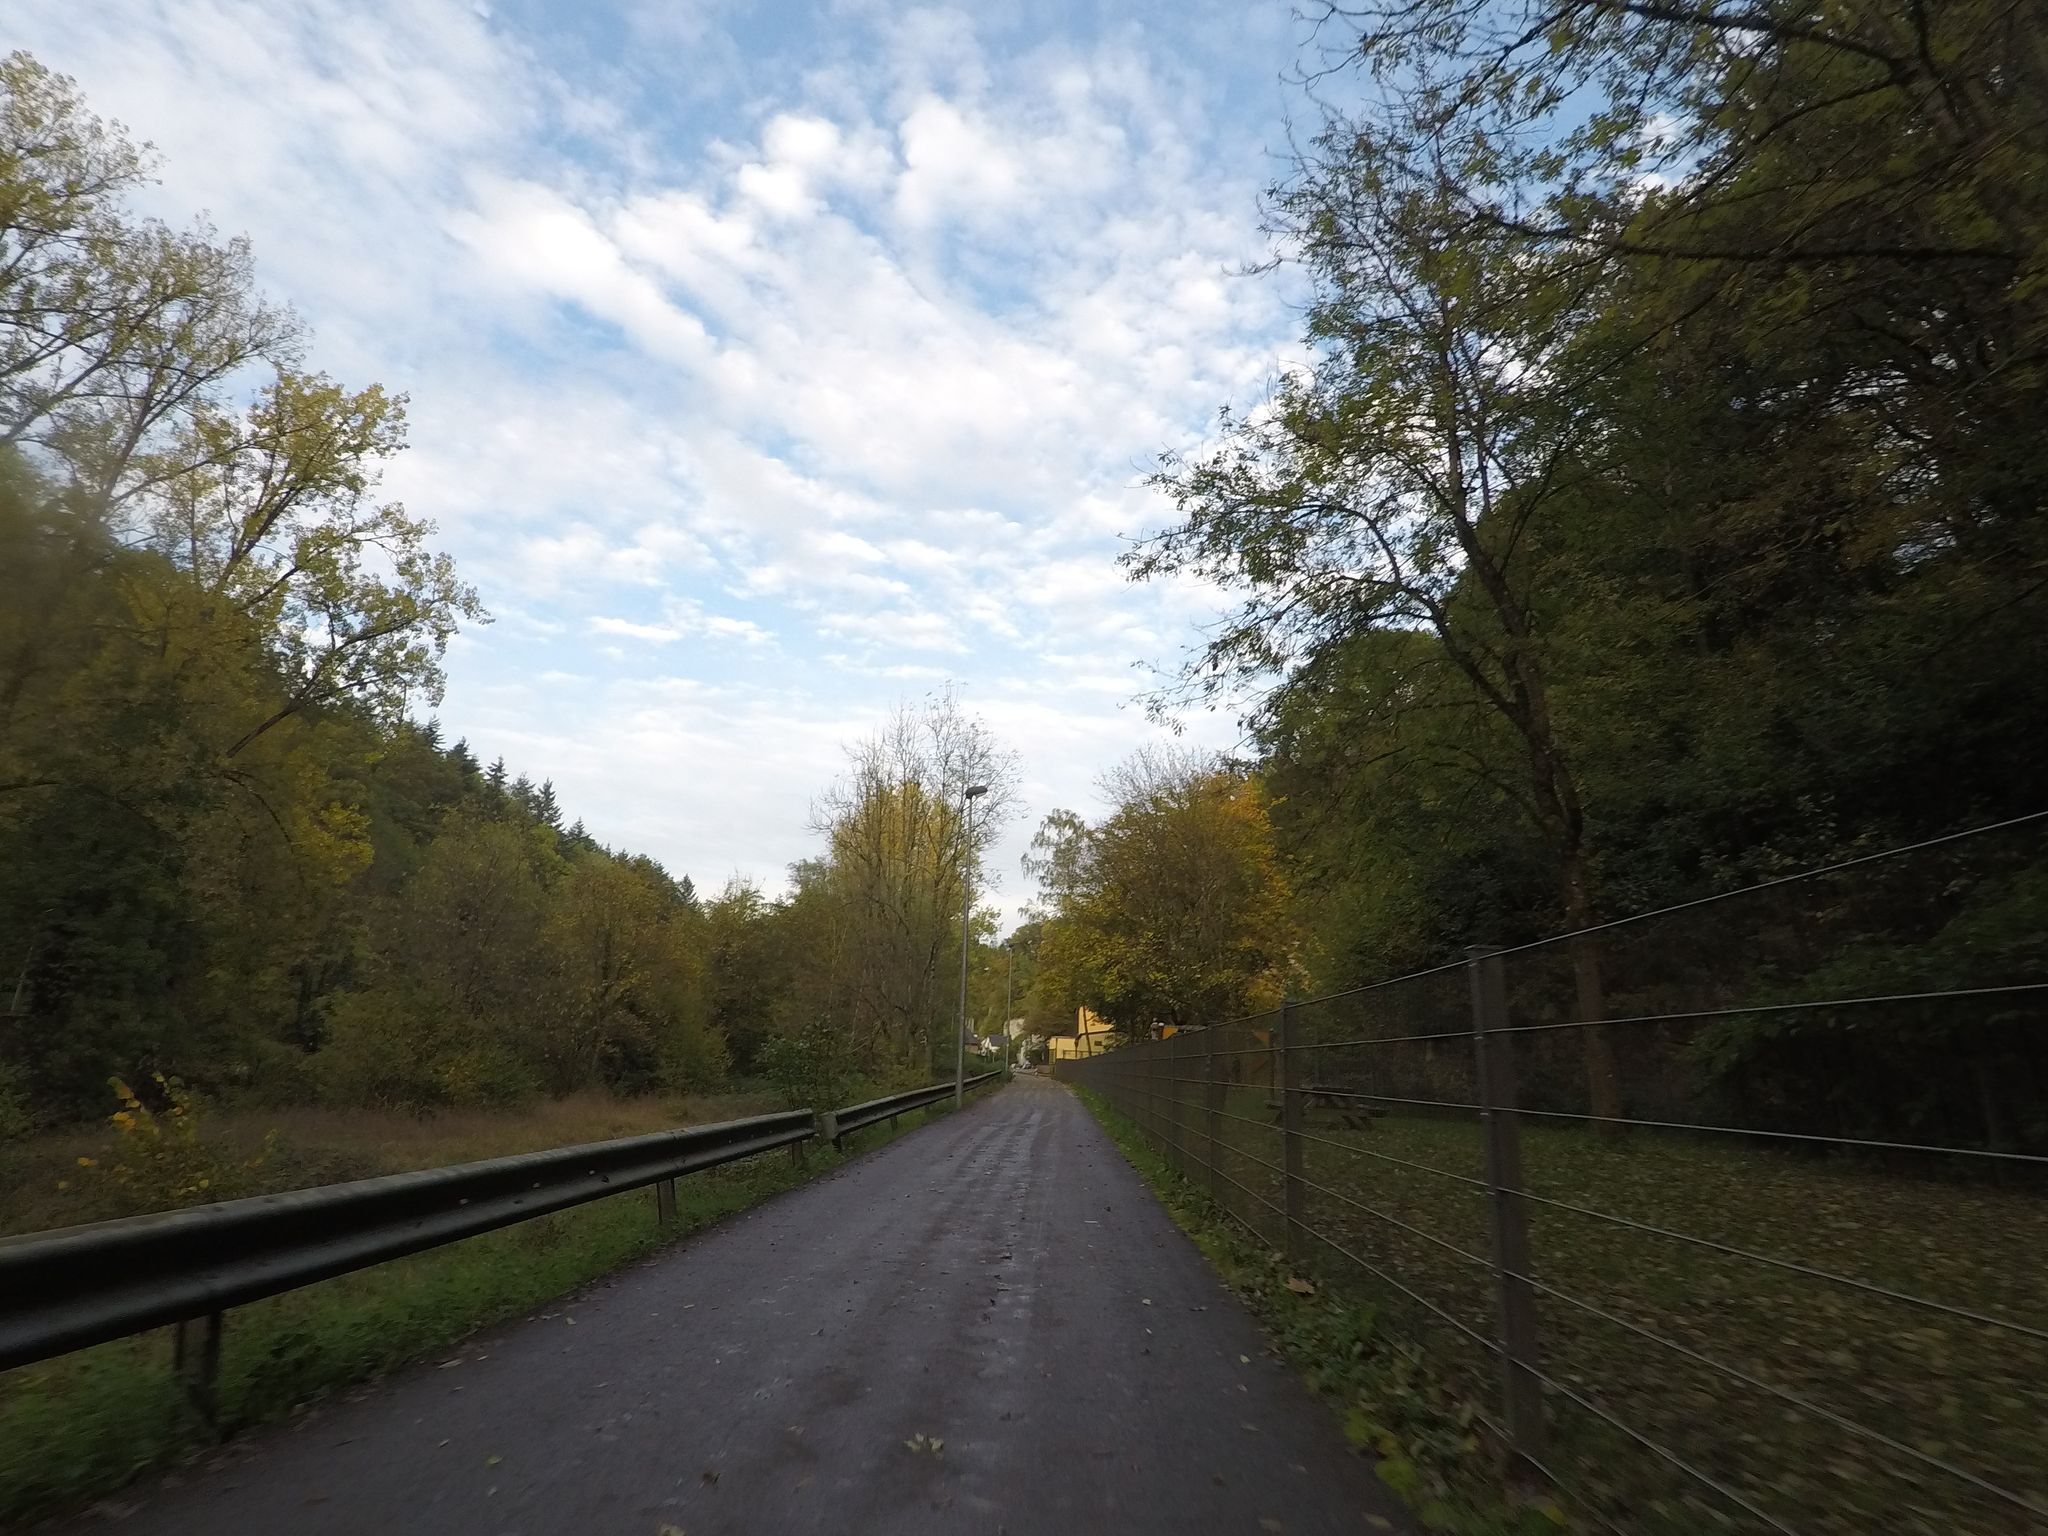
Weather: cloudy
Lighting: day
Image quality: slightly poor
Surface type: cycling surface
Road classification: path, steps
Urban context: urban centre
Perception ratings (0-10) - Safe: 3.69, Lively: 3.42, Beautiful: 8.29, Boring: 5.3, Depressing: 3.13, Wealthy: 3.15